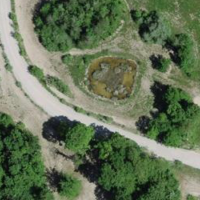
EUNIS habitat code: 55
Species observed at this site:
Pica pica
Garrulus glandarius
Carduelis carduelis
Bufo bufo
Falco tinnunculus
Sturnus vulgaris
Erithacus rubecula